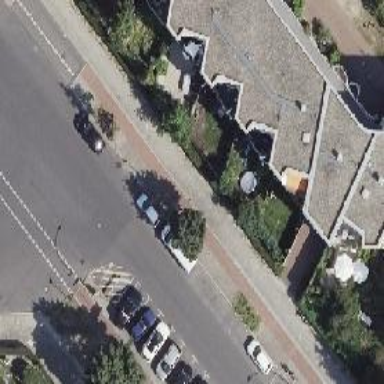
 featuring separate cycle track and sidewalks on both sides."